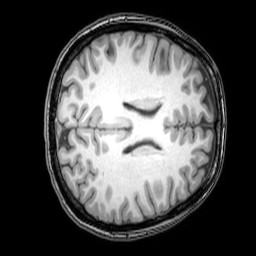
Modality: T1w
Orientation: axial
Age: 24
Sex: female
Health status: healthy
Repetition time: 0.081 s
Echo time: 0.037 s